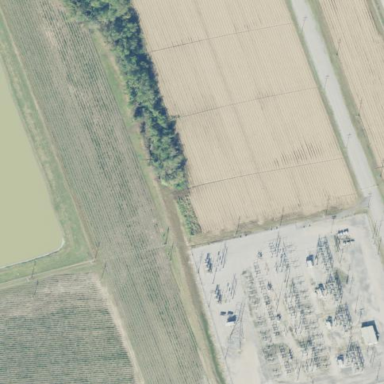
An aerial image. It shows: Distribution substation surrounded by fence.